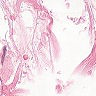
Metastatic tissue present: no